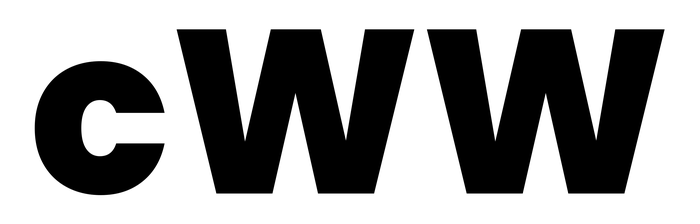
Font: Poppins-ExtraBold